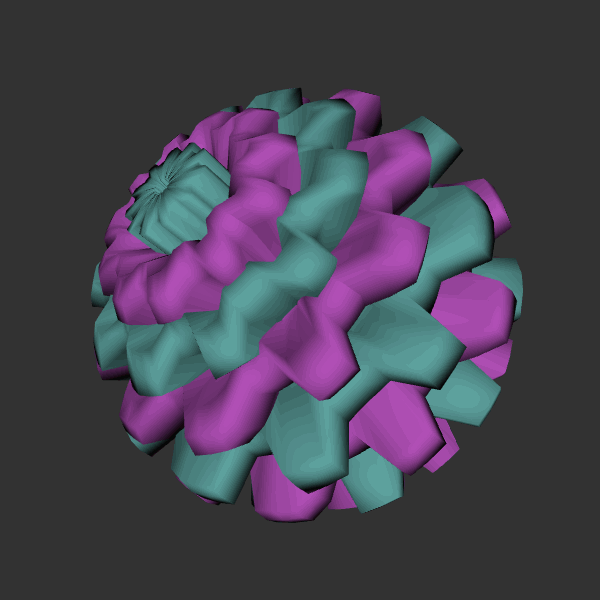
Background: dark